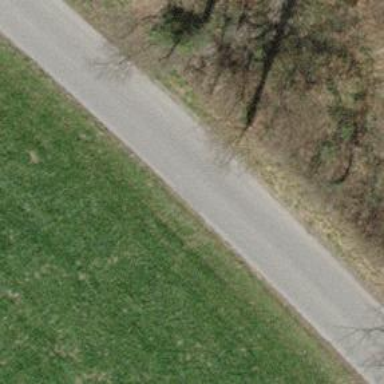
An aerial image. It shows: Smoothly paved residential road.